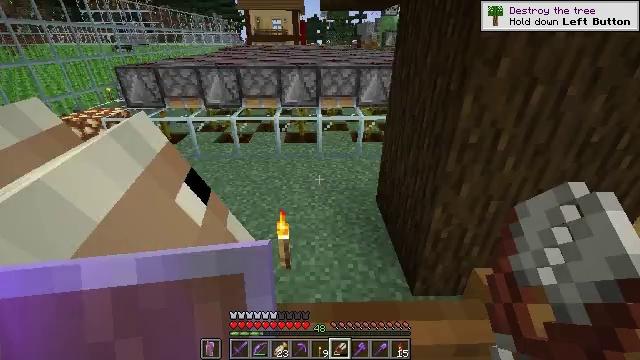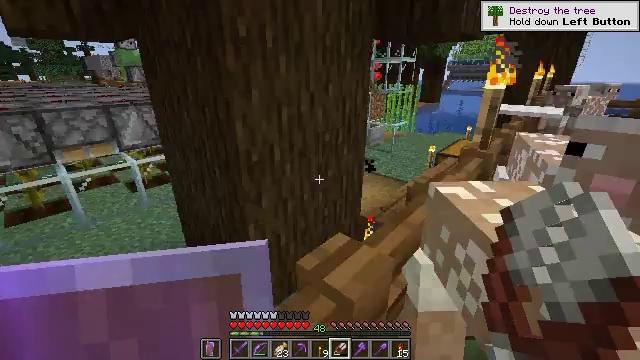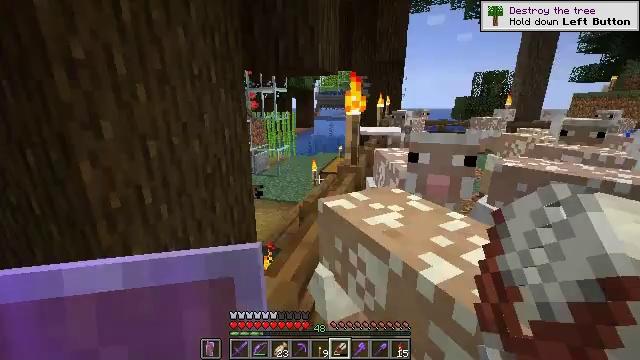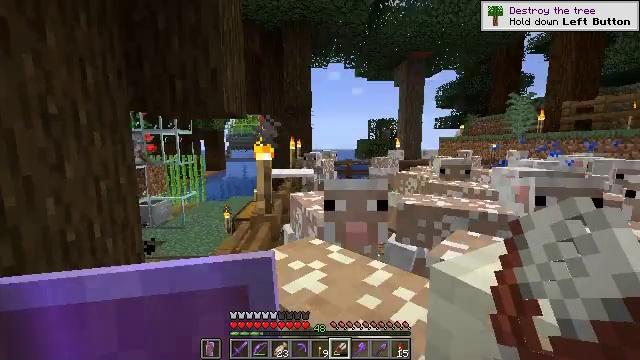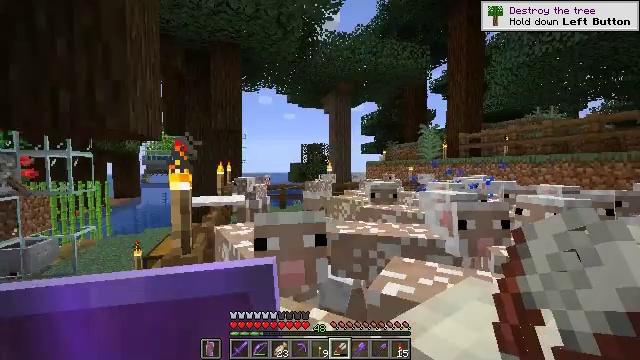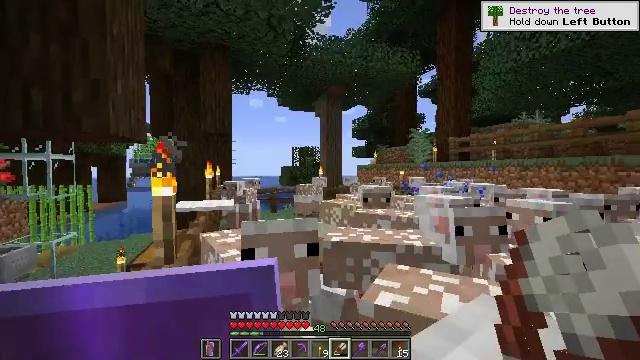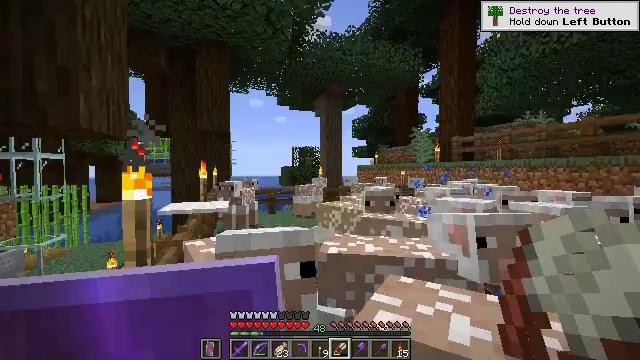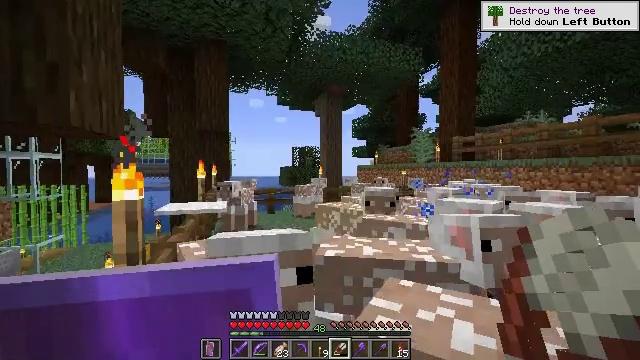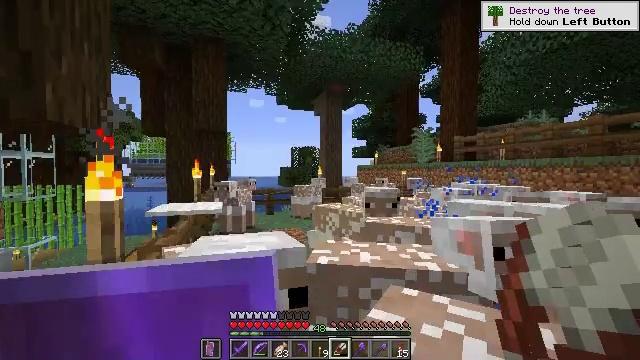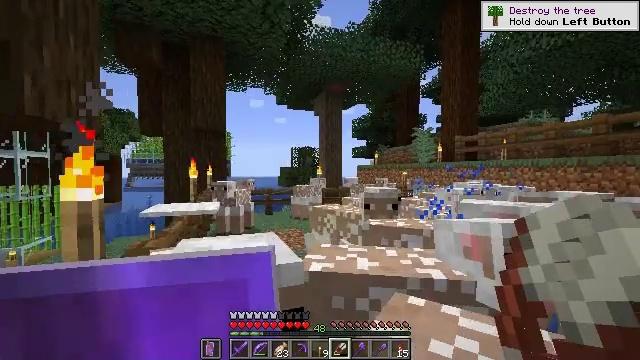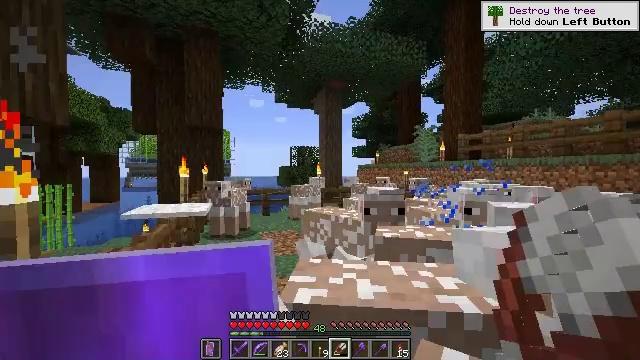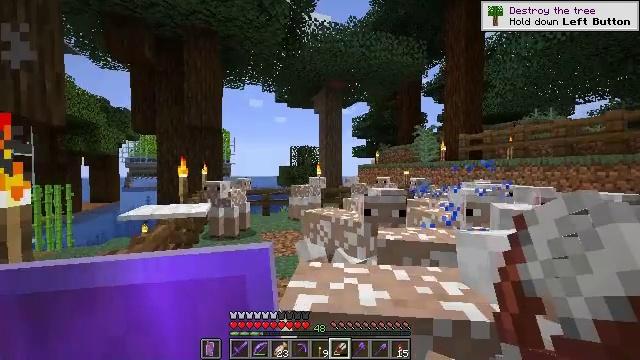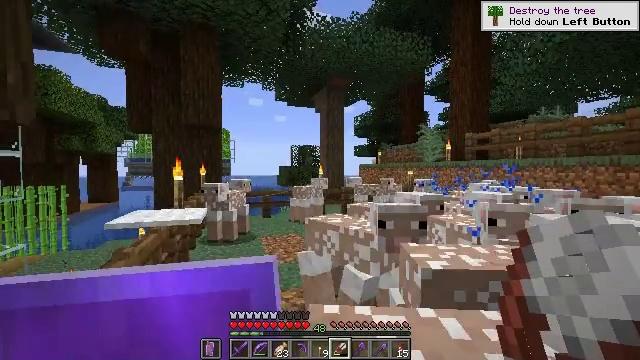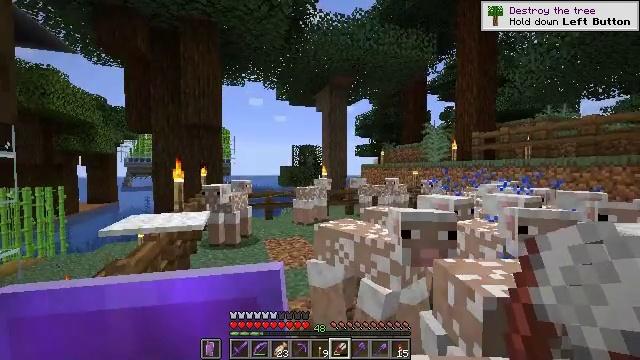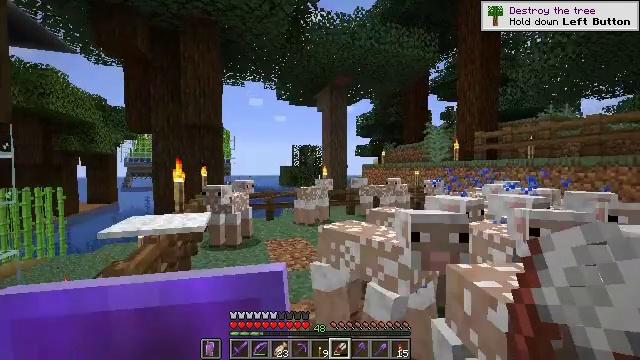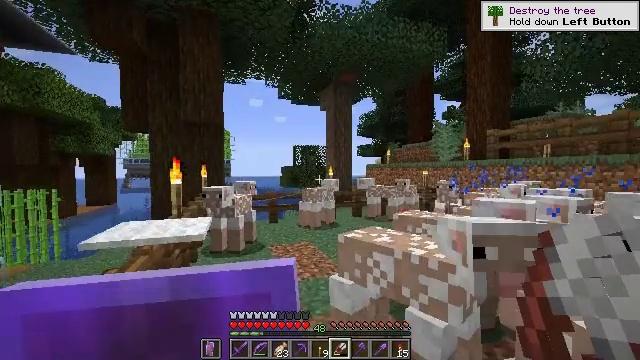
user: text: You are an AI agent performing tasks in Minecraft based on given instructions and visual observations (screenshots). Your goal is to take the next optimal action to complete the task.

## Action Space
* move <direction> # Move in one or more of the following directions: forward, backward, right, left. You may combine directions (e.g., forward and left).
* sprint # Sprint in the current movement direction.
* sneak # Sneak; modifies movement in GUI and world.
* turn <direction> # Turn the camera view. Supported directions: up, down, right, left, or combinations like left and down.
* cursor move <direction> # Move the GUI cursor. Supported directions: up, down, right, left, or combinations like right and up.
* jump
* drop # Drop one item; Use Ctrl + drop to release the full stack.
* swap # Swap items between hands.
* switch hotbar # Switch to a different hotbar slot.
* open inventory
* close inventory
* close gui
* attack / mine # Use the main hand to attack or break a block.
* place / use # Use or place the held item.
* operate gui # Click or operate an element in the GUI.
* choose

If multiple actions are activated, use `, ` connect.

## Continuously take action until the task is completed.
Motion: motion action
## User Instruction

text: craft item air
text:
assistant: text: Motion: turn right and up
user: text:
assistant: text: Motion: move forward, turn right and up
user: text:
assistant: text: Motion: move forward, turn right and up
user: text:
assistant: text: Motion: move forward, turn right and up
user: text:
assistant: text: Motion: move forward, turn right
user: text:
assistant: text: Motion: move forward
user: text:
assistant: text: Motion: move forward
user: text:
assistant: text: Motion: move forward
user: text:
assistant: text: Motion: move forward
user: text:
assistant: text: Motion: move forward
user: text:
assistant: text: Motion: move forward
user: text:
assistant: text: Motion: move forward
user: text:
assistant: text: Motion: move forward
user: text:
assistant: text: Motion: move forward
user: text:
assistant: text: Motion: move forward
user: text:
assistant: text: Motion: move forward, turn left and down
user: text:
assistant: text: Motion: move forward, turn left and down
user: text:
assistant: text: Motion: move forward, turn left and down
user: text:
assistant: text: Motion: move forward, turn left and down
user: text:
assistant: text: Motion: move forward, turn left and down
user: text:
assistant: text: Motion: move forward
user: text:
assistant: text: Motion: move forward
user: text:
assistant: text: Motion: move forward
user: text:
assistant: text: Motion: move forward, turn left and down
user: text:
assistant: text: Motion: move forward, turn left and down
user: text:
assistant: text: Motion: move forward, turn left and down
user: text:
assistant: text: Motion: move forward, turn left and down, jump
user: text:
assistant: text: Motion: move forward, turn left and down, jump
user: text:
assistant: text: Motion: move forward, turn left and down, jump
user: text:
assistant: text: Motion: move forward, turn left and down, jump